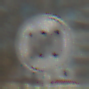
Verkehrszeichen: EndeGeschwindigkeit100
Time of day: MorningAfternoon
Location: Outdoor (Suburban)
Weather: PartlyCloudy
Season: NotSpecified
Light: Natural